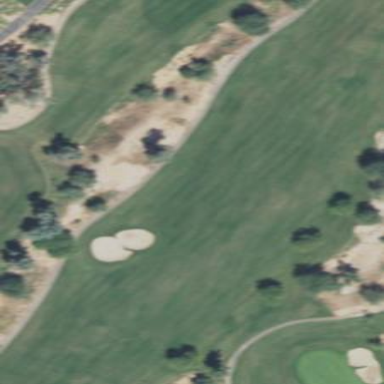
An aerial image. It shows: Rough grassy area used for golf.